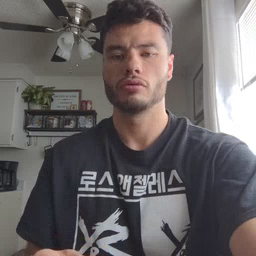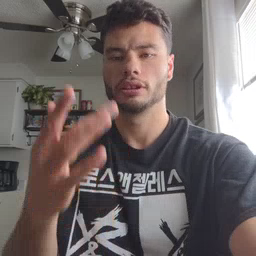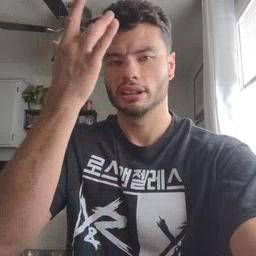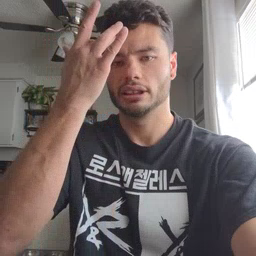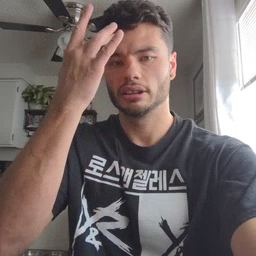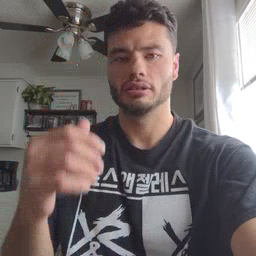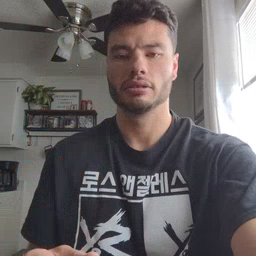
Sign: sick